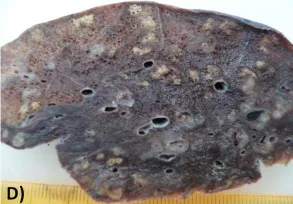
Chest HRCT scan and gross examination of the lungs. Gross examination of the lungs showed bilateral multiple white-yellowish small nodules centred on small airways.
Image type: medical_photograph (skin_photograph)